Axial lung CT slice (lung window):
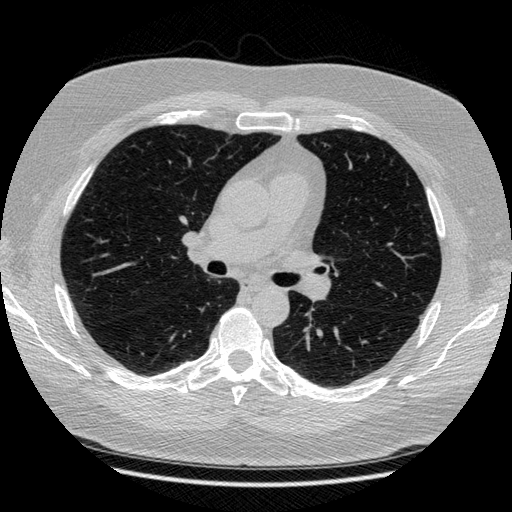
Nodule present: no